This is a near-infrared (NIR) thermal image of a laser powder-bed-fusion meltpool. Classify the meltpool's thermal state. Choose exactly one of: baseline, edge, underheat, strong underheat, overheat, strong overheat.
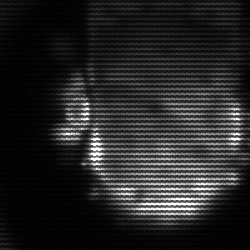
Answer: baseline